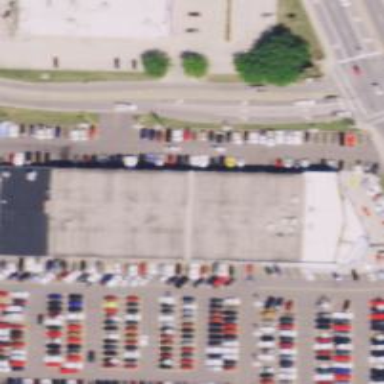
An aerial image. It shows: Building housing car shop.